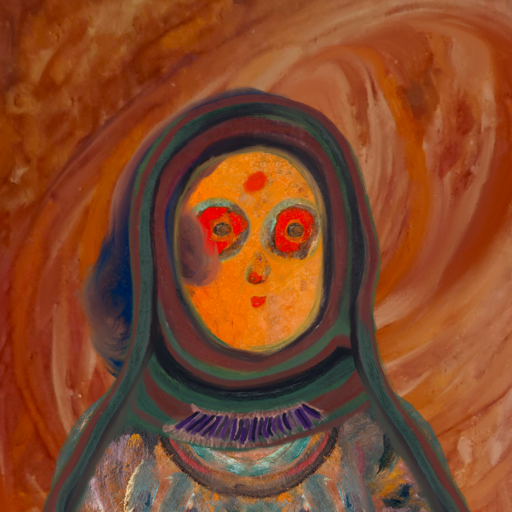
Background: Pious_Lady, Head And Neck Front: Hypocrite, Face Front: Sisters, Bust: Boggyland, Hair Front: Mother_And_Son_Son, Head Accessory: After_Raid_Scarf, Second Necklace: Blank, Necklace: HillGirl, Baby: Blank